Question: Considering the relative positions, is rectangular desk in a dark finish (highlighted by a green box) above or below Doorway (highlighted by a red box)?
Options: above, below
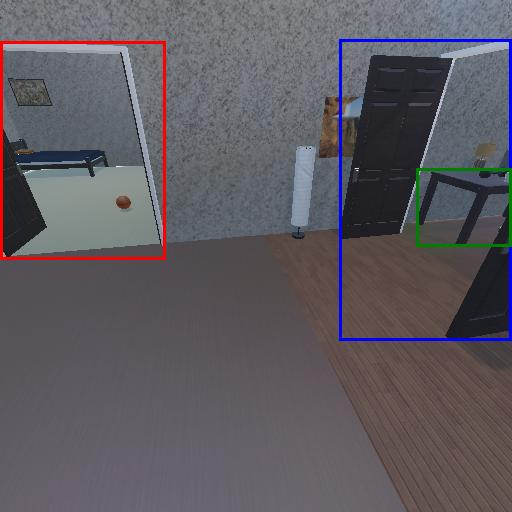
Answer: above